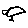
Label: bird